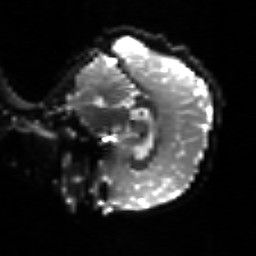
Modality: sbref
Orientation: sagittal
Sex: female
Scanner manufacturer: siemens
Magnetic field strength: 3 T
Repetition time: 5 s
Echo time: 0.071 s